Question: I have this example:
<URL>
'''
<div id="slideshow">
<ul>
<li>
<img src="http://www.steaguridrapele.ro/userfiles/image/generale/steagul-Germaniei.jpg" alt="photo1" />
<p>asdas</p>
</li>
<li>
<img src="http://unitatespeciala.real-web.ro/images/product_images/810649_um.jpg" alt="photo2" />
<p>ddd</p>
</li>
<li>
<img src="http://www.steaguri.com/wp-content/uploads/Australia.png" alt="photo3" />
<p>eee</p>
</li>
</ul>
<a href="#" class="slideshow-prev">prev</a>
<a href="#" class="slideshow-next">next</a>
</div>
'''
'''
jQuery(document).ready(function($) {
$(document).ready(function(){
$('#slideshow ul li').hide();
$('#slideshow ul li:first').fadeIn();
setInterval(function () {
$('.slideshow-next').click();
}, 600000);
var CurrentImage = 0;
var AllImages = $('#slideshow ul li').length;
var NextImage = CurrentImage+1;
$('.slideshow-next').click(function(){
CurrentImage++;
if (CurrentImage >= AllImages) {
CurrentImage = 0;
}
$('#slideshow ul li').hide();
$('#slideshow ul li').eq(CurrentImage).fadeIn();
});
$('.slideshow-prev').click(function(){
CurrentImage--;
if (CurrentImage >= AllImages) {
CurrentImage = 0;
}
$('#slideshow ul li').hide();
$('#slideshow ul li').eq(CurrentImage).fadeIn();
});
});
});
'''
As you can see my text 'p' is related to the list. This does not allow me to move that paragraph where I want.
'''
<li>
<img src="http://www.steaguridrapele.ro/userfiles/image/generale/steagul-Germaniei.jpg" alt="photo1" />
<p>asdas</p>
</li>
'''
I put a picture more clearly understand what they want.

I think it should be amended and the script jQuery but I realize how I stink solve this problem? The text must still deruze but be independent of the list. I hope I managed to make myself understood.
Can you please help me solve this problem?
Thanks in advance!
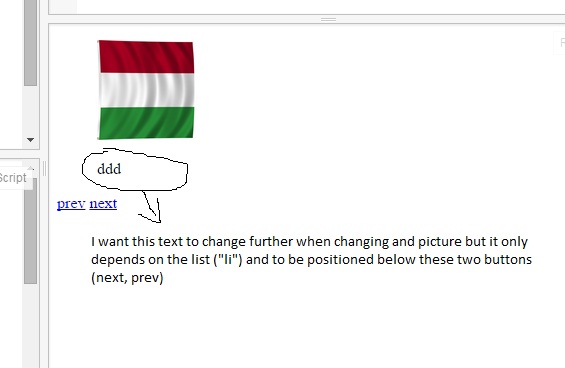
Answer: html:
'''
<div id="slideshow">
<ul>
<li><img src="http://www.steaguridrapele.ro/userfiles/image/generale/steagul-Germaniei.jpg" alt="photo1" /></li>
<li><img src="http://unitatespeciala.real-web.ro/images/product_images/810649_um.jpg" alt="photo2" /></li>
<li><img src="http://www.steaguri.com/wp-content/uploads/Australia.png" alt="photo3" /></li>
</ul>
<a href="#" class="slideshow-prev">prev</a>
<a href="#" class="slideshow-next">next</a>
<div class="text">
<p>TEXT PENTRU PRIMA IMAGINE</p>
<p>TEXT PENTRU A DOUA IMAGINE</p>
<p>TEXT PENTRU A TREIA IMAGINE</p>
</div>
</div>
'''
css:
'''
img{width:100px;height:100px;}
ul li {
list-style:none;
position: relative;
}
#slideshow p {
display:none;
}
'''
js:
'''
jQuery(document).ready(function($) {
$('p:first').fadeIn();
$(document).ready(function(){
$('#slideshow ul li').hide();
$('#slideshow ul li:first').fadeIn();
setInterval(function () {
$('.slideshow-next').click();
}, 600000);
var CurrentImage=0;
var AllImages=$('#slideshow ul li').length;
var NextImage=CurrentImage+1;
$('.slideshow-next').click(function(){
CurrentImage++;
if(CurrentImage>=AllImages)
{
CurrentImage=0;
}
$('#slideshow ul li').hide();
var s = $('#slideshow ul li');
var ss = s.eq(CurrentImage);
var selected = $('.text p:nth-child('+(s.index(ss)+1)+')');
ss.fadeIn();
selected.fadeIn();
$('p').not(selected).hide();
});
$('.slideshow-prev').click(function(){
CurrentImage--;
if(CurrentImage>=AllImages)
{
CurrentImage=0;
}
$('#slideshow ul li').hide();
var s = $('#slideshow ul li');
var ss = s.eq(CurrentImage);
var selected = $('.text p:nth-child('+(s.index(ss)+1)+')');
ss.fadeIn();
selected.fadeIn();
$('p').not(selected).hide();
});
});
});
'''
<URL>